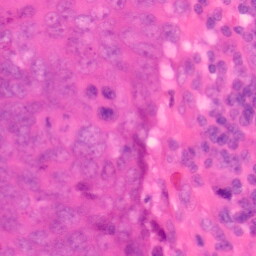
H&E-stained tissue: Colon